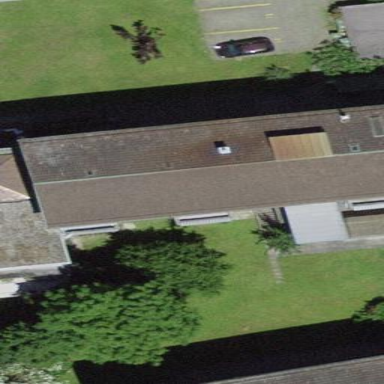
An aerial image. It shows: Gabled roof on building that houses apartments.